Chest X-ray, AP view. Patient: 34 years old, sex M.
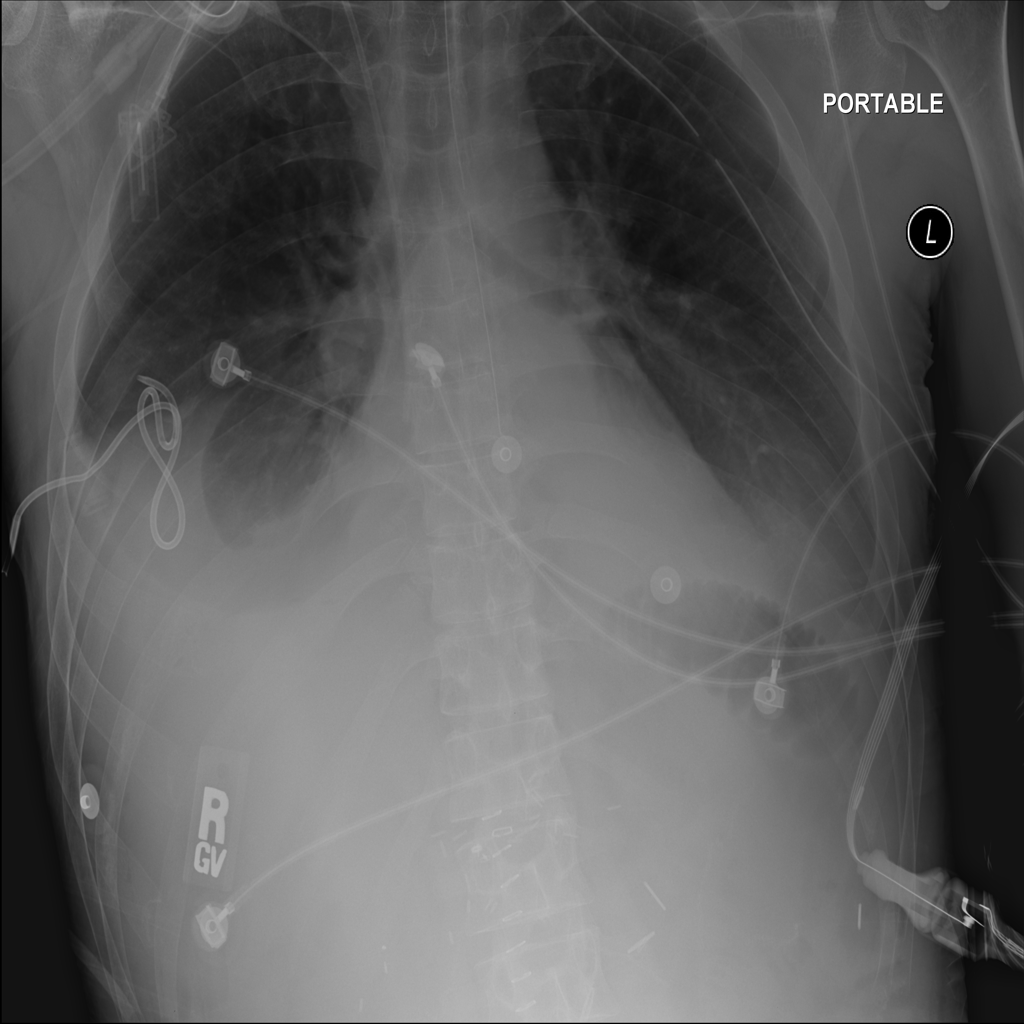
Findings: Atelectasis, Consolidation, Effusion